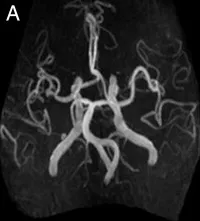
MRA and CEMRA images of case 1 A, E) Angiograms show tortuosity of the basilar artery.
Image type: radiology (mri)